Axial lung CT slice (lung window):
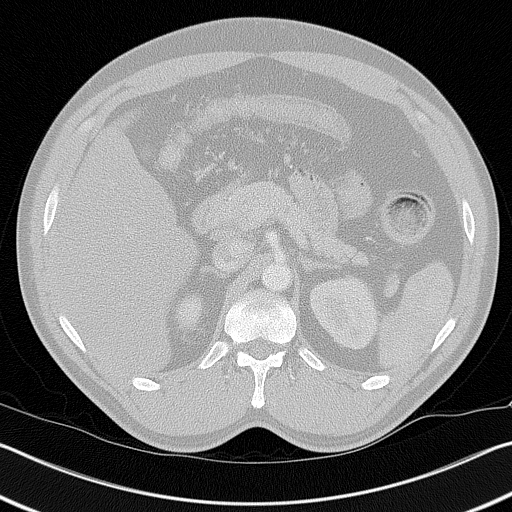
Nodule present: no